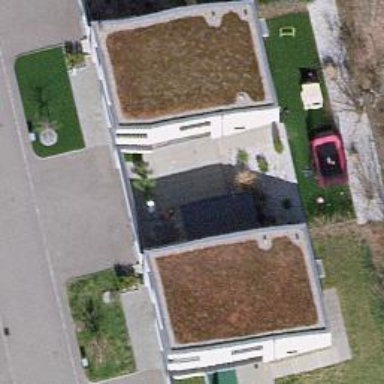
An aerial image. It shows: Flat roofed garage.